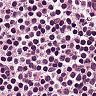
Metastatic tissue present: no